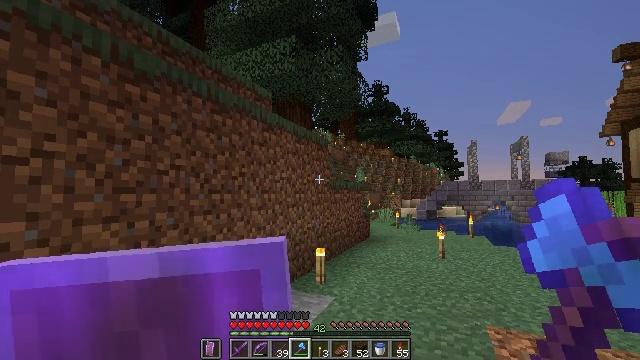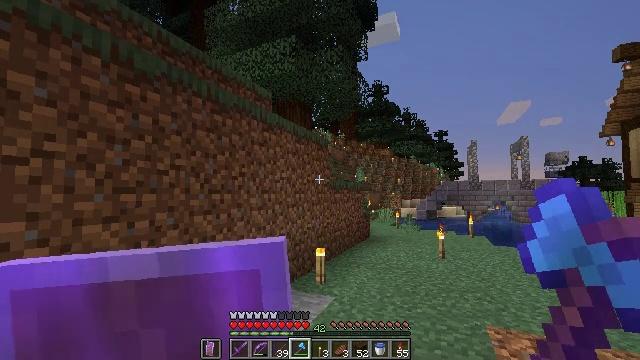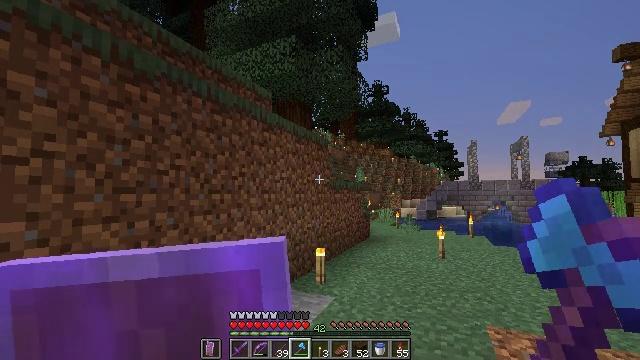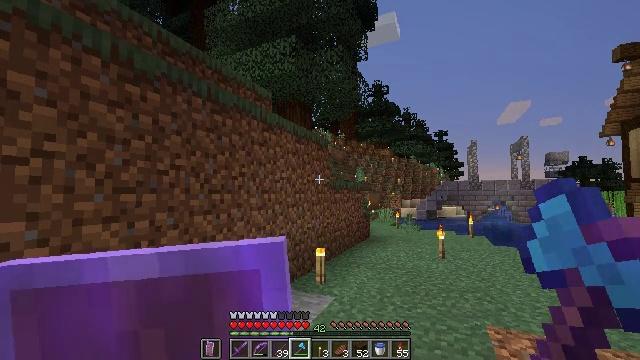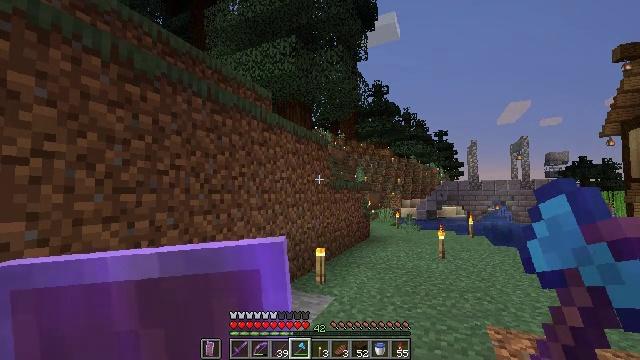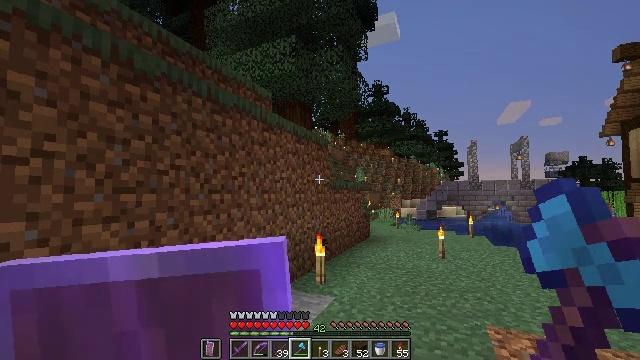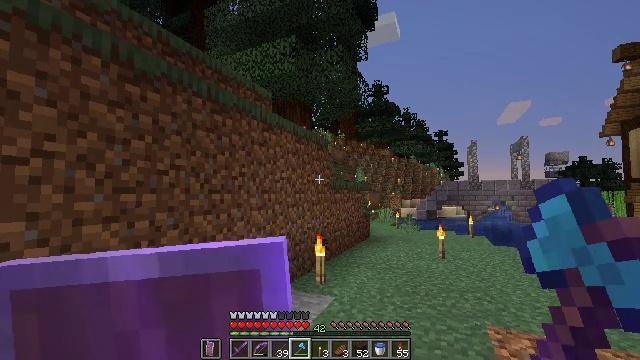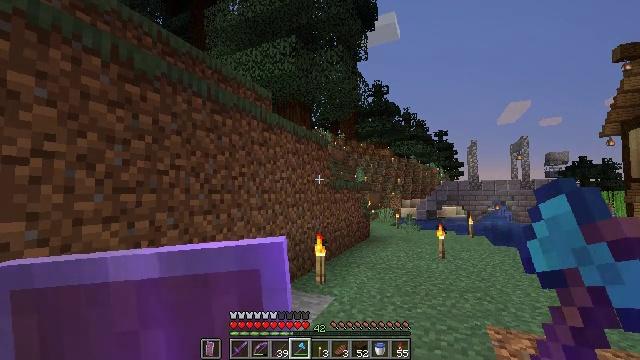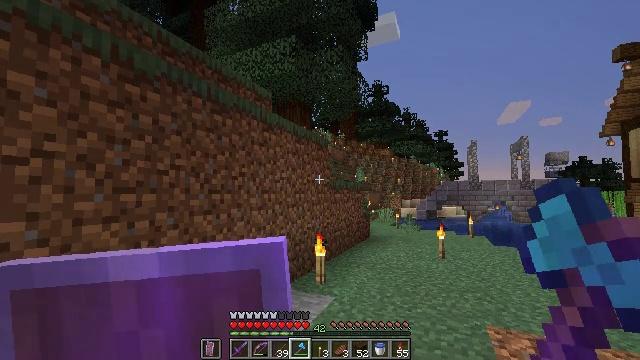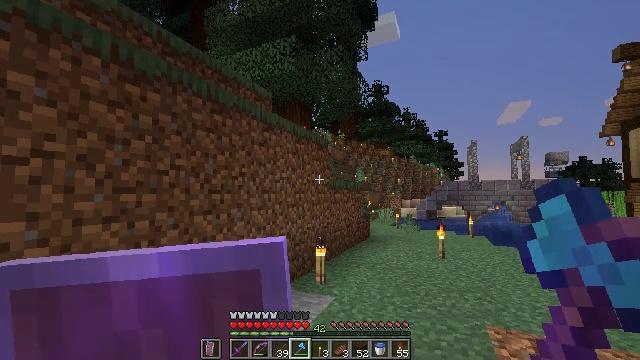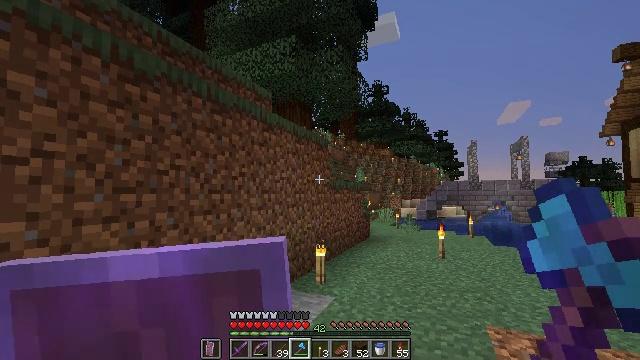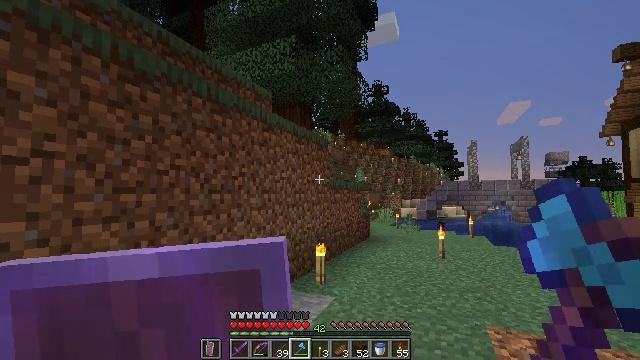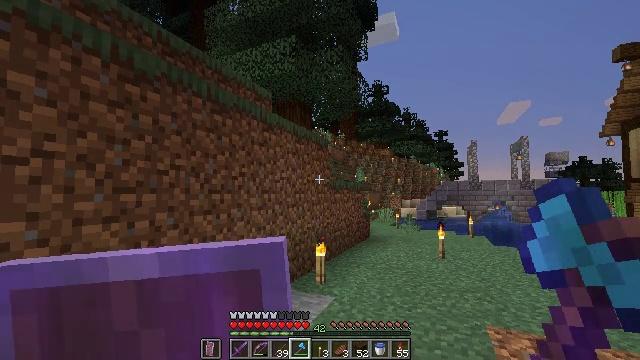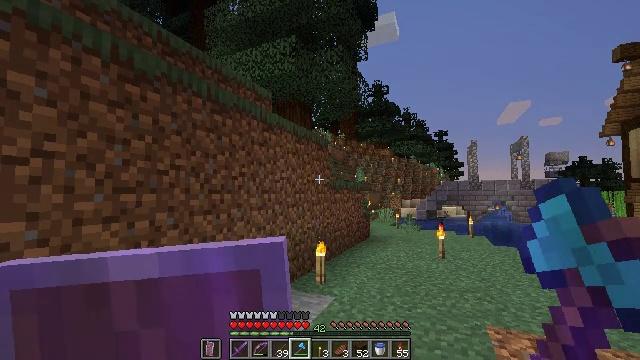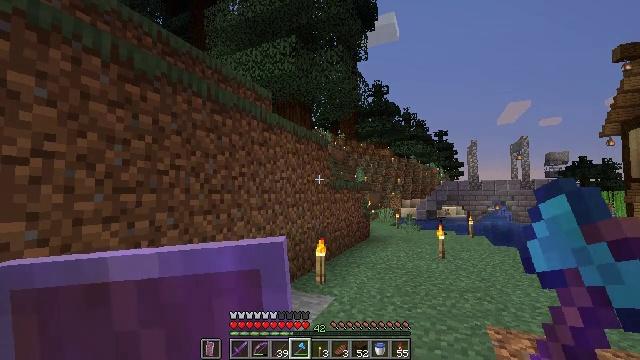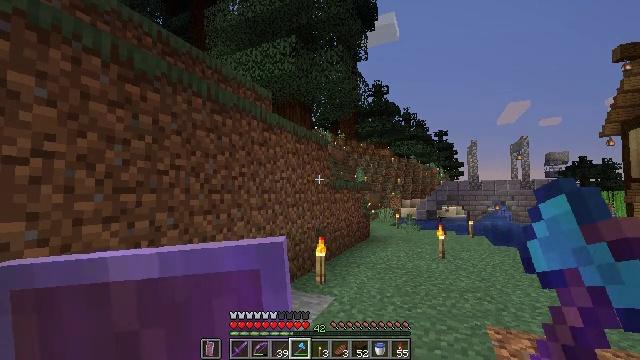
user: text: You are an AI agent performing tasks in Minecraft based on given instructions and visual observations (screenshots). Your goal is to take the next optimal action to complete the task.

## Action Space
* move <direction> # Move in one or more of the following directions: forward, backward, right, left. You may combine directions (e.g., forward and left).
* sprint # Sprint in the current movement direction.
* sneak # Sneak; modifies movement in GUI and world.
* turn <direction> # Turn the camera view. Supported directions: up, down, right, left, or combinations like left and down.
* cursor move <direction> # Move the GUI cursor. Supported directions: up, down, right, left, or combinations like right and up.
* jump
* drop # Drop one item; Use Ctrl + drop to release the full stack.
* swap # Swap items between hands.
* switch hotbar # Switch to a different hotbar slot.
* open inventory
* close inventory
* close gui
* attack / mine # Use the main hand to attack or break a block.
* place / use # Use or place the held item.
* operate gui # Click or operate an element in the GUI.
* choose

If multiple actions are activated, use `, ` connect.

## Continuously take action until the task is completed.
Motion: motion action
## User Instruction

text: Break the bee nest from a tree.
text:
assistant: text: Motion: no_op
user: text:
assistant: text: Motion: no_op
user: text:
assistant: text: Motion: no_op
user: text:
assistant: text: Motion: no_op
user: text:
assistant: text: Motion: no_op
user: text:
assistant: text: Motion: no_op
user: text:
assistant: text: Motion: no_op
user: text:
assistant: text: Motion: no_op
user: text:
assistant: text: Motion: no_op
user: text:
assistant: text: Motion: no_op
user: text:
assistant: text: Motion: no_op
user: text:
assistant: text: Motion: no_op
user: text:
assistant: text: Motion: no_op
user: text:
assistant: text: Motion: no_op
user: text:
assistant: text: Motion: no_op
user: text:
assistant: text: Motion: no_op
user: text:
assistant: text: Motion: no_op
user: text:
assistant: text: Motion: no_op
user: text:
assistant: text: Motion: no_op
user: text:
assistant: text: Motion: no_op
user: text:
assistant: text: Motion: no_op
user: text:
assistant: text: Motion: no_op
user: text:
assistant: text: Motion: no_op
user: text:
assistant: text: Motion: no_op
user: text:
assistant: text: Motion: no_op
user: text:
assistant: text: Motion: no_op
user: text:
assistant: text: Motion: no_op
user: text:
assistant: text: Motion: no_op
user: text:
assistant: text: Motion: no_op
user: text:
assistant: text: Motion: no_op